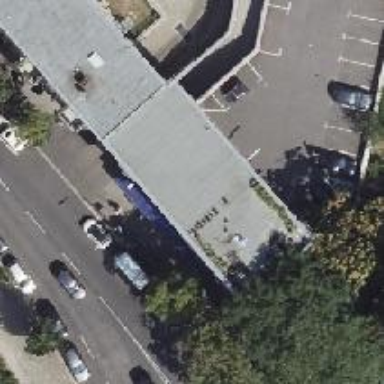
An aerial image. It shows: Supermarket.